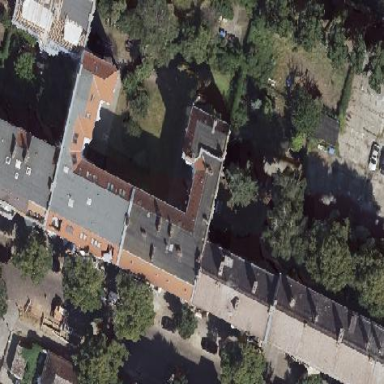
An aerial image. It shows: Building consisting of apartments with double saltbox roof shape.